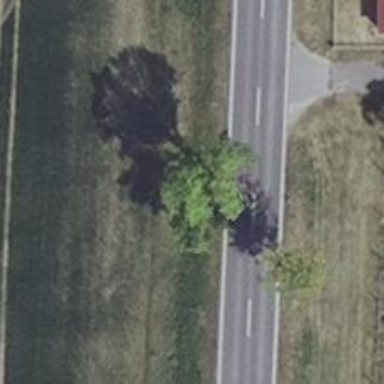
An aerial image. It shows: Deciduous tree with broadleaved leaves.